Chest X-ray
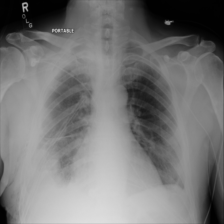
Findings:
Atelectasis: negative
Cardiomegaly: negative
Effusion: negative
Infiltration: negative
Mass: negative
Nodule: negative
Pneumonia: negative
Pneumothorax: negative
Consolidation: negative
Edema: negative
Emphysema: negative
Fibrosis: negative
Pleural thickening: negative
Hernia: negative